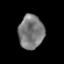
Tissue: prostate
Cell type: T cells
Senescence score: 0.3576
Nuclear area (px): 835
Mean DAPI intensity: 122.356